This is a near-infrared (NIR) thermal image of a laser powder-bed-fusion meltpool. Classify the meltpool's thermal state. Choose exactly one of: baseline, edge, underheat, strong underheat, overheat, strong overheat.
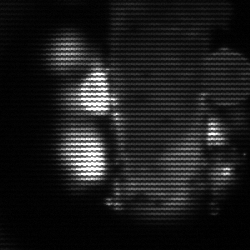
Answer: strong underheat